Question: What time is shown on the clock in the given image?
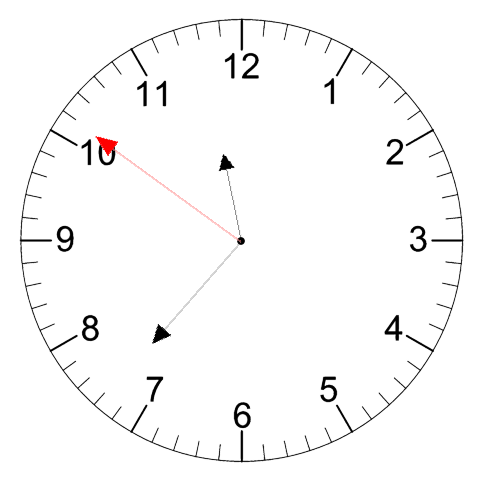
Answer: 11:36:51